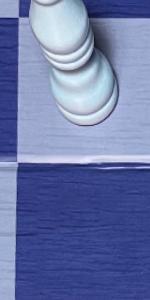
Label: Empty